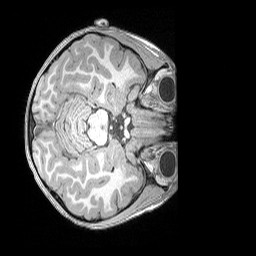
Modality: T1w
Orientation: axial
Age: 5
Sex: male
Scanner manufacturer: siemens
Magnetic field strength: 3 T
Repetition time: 2.53 s
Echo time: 0.00164 s